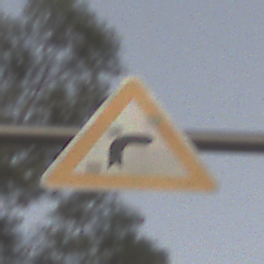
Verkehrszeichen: KurveRechts
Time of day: SunriseSunset
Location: Outdoor (RoadRail)
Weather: PartlyCloudy
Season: NotSpecified
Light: Natural